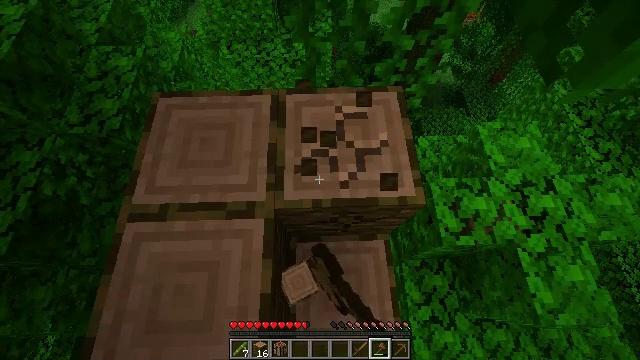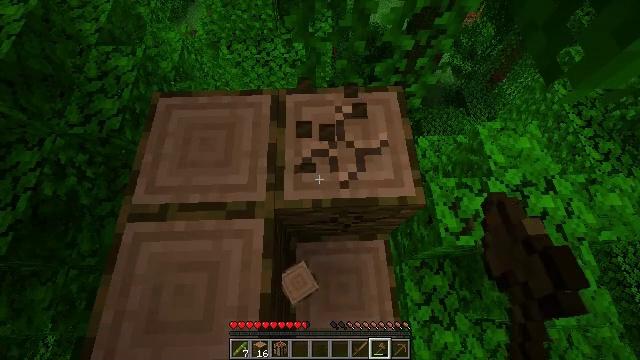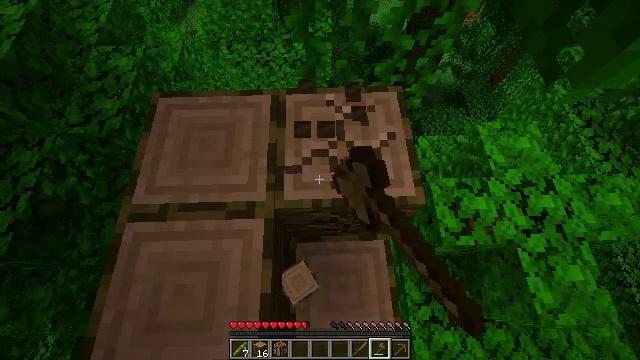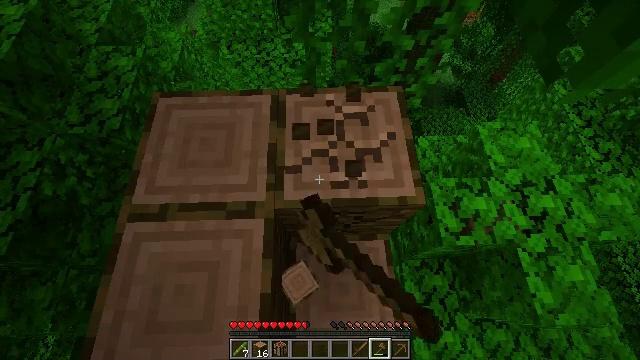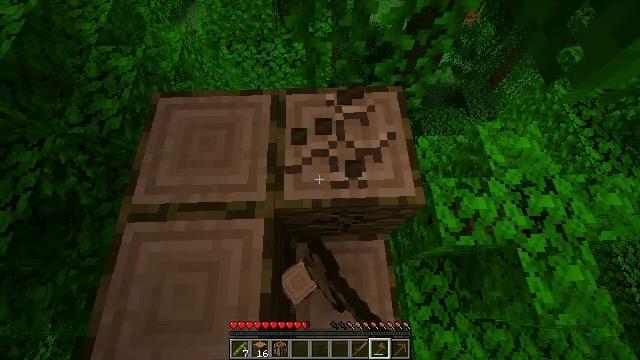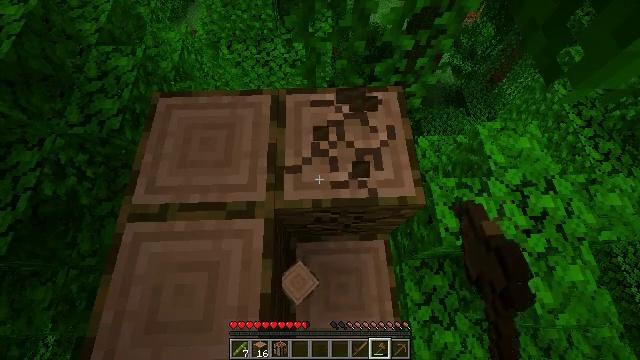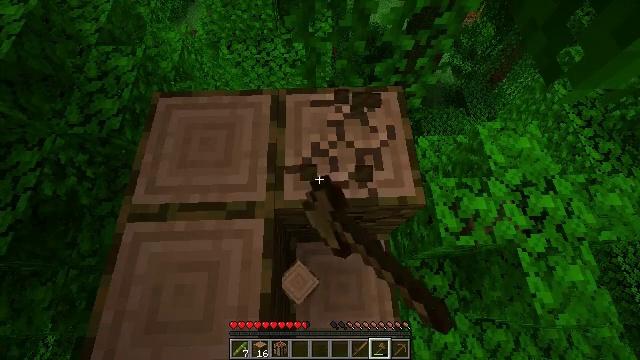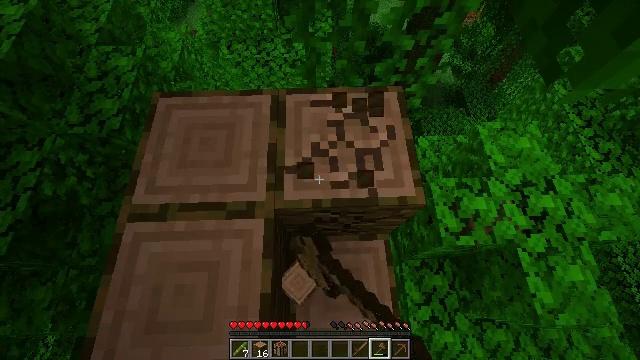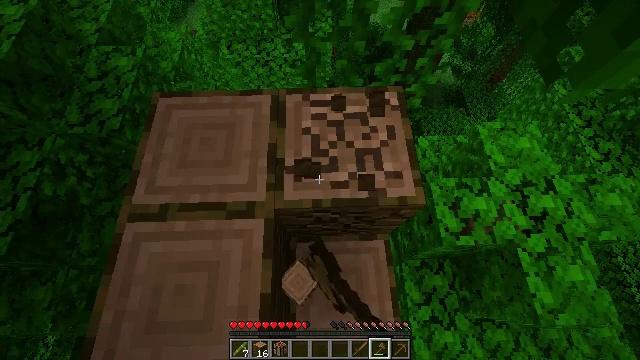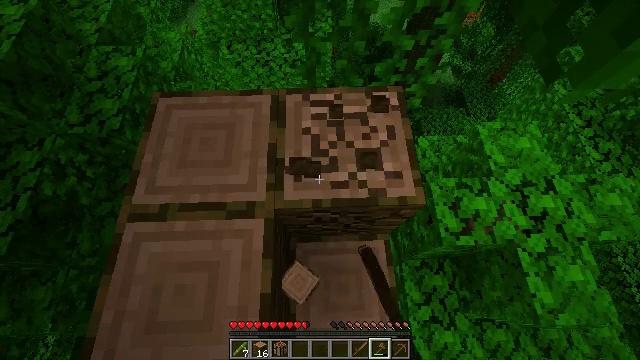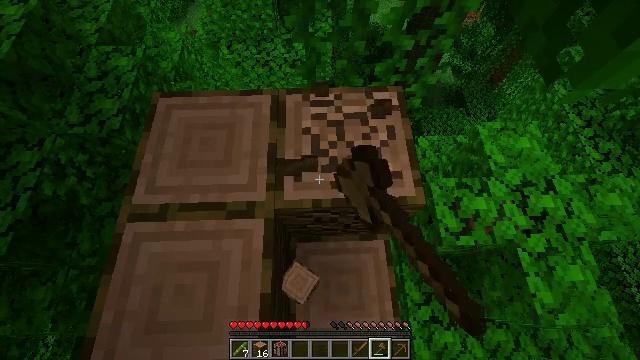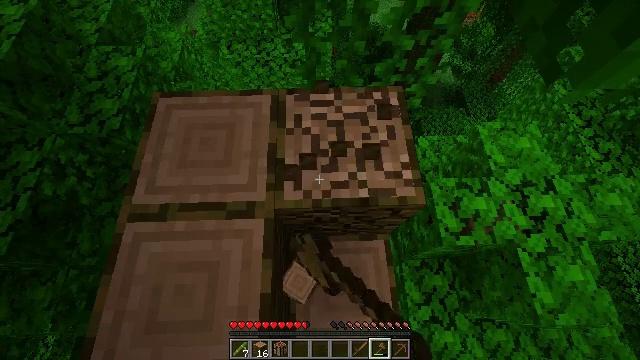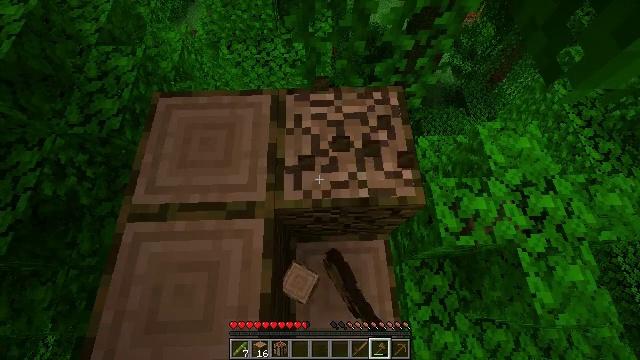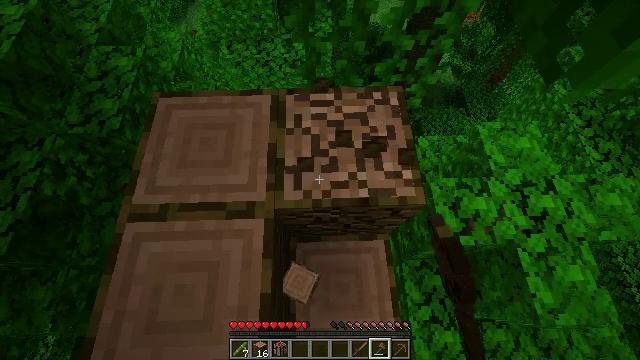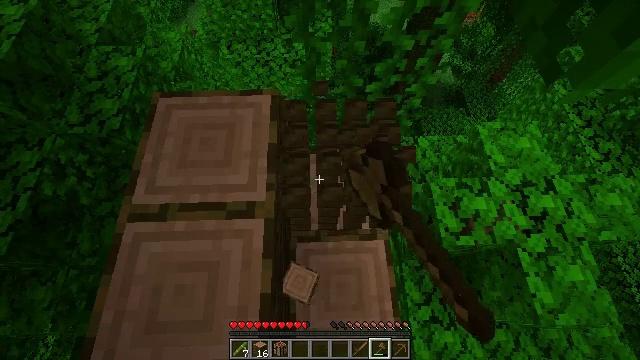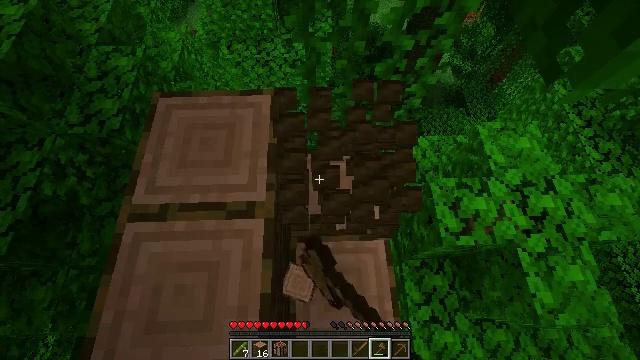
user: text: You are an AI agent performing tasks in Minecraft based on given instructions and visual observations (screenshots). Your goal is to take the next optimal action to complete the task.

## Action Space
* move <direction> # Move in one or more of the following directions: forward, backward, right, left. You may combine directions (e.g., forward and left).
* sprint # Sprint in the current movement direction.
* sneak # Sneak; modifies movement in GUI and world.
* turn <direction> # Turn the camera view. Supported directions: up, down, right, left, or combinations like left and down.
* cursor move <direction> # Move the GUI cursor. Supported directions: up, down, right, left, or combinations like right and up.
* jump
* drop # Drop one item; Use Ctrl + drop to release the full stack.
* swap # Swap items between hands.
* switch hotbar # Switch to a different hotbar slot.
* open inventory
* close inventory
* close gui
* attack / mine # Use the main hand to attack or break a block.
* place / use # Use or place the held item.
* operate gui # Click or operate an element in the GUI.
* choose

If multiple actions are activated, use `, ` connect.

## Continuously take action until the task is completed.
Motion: motion action
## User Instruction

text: Use an axe to chop the jungle log.
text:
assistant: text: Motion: attack / mine
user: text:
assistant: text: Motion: attack / mine
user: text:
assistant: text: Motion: attack / mine
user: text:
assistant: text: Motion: attack / mine
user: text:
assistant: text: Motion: attack / mine
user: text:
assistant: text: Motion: attack / mine
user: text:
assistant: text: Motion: attack / mine
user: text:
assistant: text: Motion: attack / mine
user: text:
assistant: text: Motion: attack / mine
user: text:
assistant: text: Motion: attack / mine
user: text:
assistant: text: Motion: attack / mine
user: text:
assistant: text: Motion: attack / mine
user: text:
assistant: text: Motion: attack / mine
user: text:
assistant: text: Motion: attack / mine
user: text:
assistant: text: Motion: attack / mine
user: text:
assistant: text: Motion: attack / mine
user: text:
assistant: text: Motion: attack / mine
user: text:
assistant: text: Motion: attack / mine
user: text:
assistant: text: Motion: attack / mine
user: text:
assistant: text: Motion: attack / mine
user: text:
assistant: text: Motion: attack / mine
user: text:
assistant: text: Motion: attack / mine
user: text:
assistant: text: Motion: turn left, attack / mine
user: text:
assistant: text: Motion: turn left, attack / mine
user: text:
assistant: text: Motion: turn left and up, attack / mine
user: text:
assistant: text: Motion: turn left and up, attack / mine
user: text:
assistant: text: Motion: attack / mine
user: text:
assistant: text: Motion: attack / mine
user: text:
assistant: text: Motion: attack / mine
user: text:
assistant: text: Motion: attack / mine